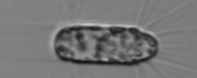
Label: Corethron_hystrix